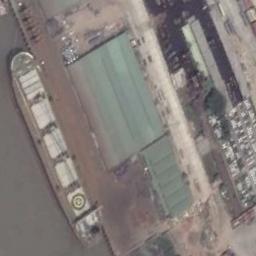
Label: ship